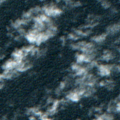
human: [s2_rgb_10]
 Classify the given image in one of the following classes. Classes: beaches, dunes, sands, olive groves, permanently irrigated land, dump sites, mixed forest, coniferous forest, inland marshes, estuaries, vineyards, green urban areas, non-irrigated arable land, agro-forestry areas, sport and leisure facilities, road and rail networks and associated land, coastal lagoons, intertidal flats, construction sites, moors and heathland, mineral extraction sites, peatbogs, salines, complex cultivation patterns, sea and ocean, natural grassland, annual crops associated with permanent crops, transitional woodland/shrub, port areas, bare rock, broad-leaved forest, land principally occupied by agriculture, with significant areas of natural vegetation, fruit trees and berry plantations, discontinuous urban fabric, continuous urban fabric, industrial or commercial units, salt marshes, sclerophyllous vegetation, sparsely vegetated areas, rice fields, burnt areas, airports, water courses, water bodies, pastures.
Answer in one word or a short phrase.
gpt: sea and ocean